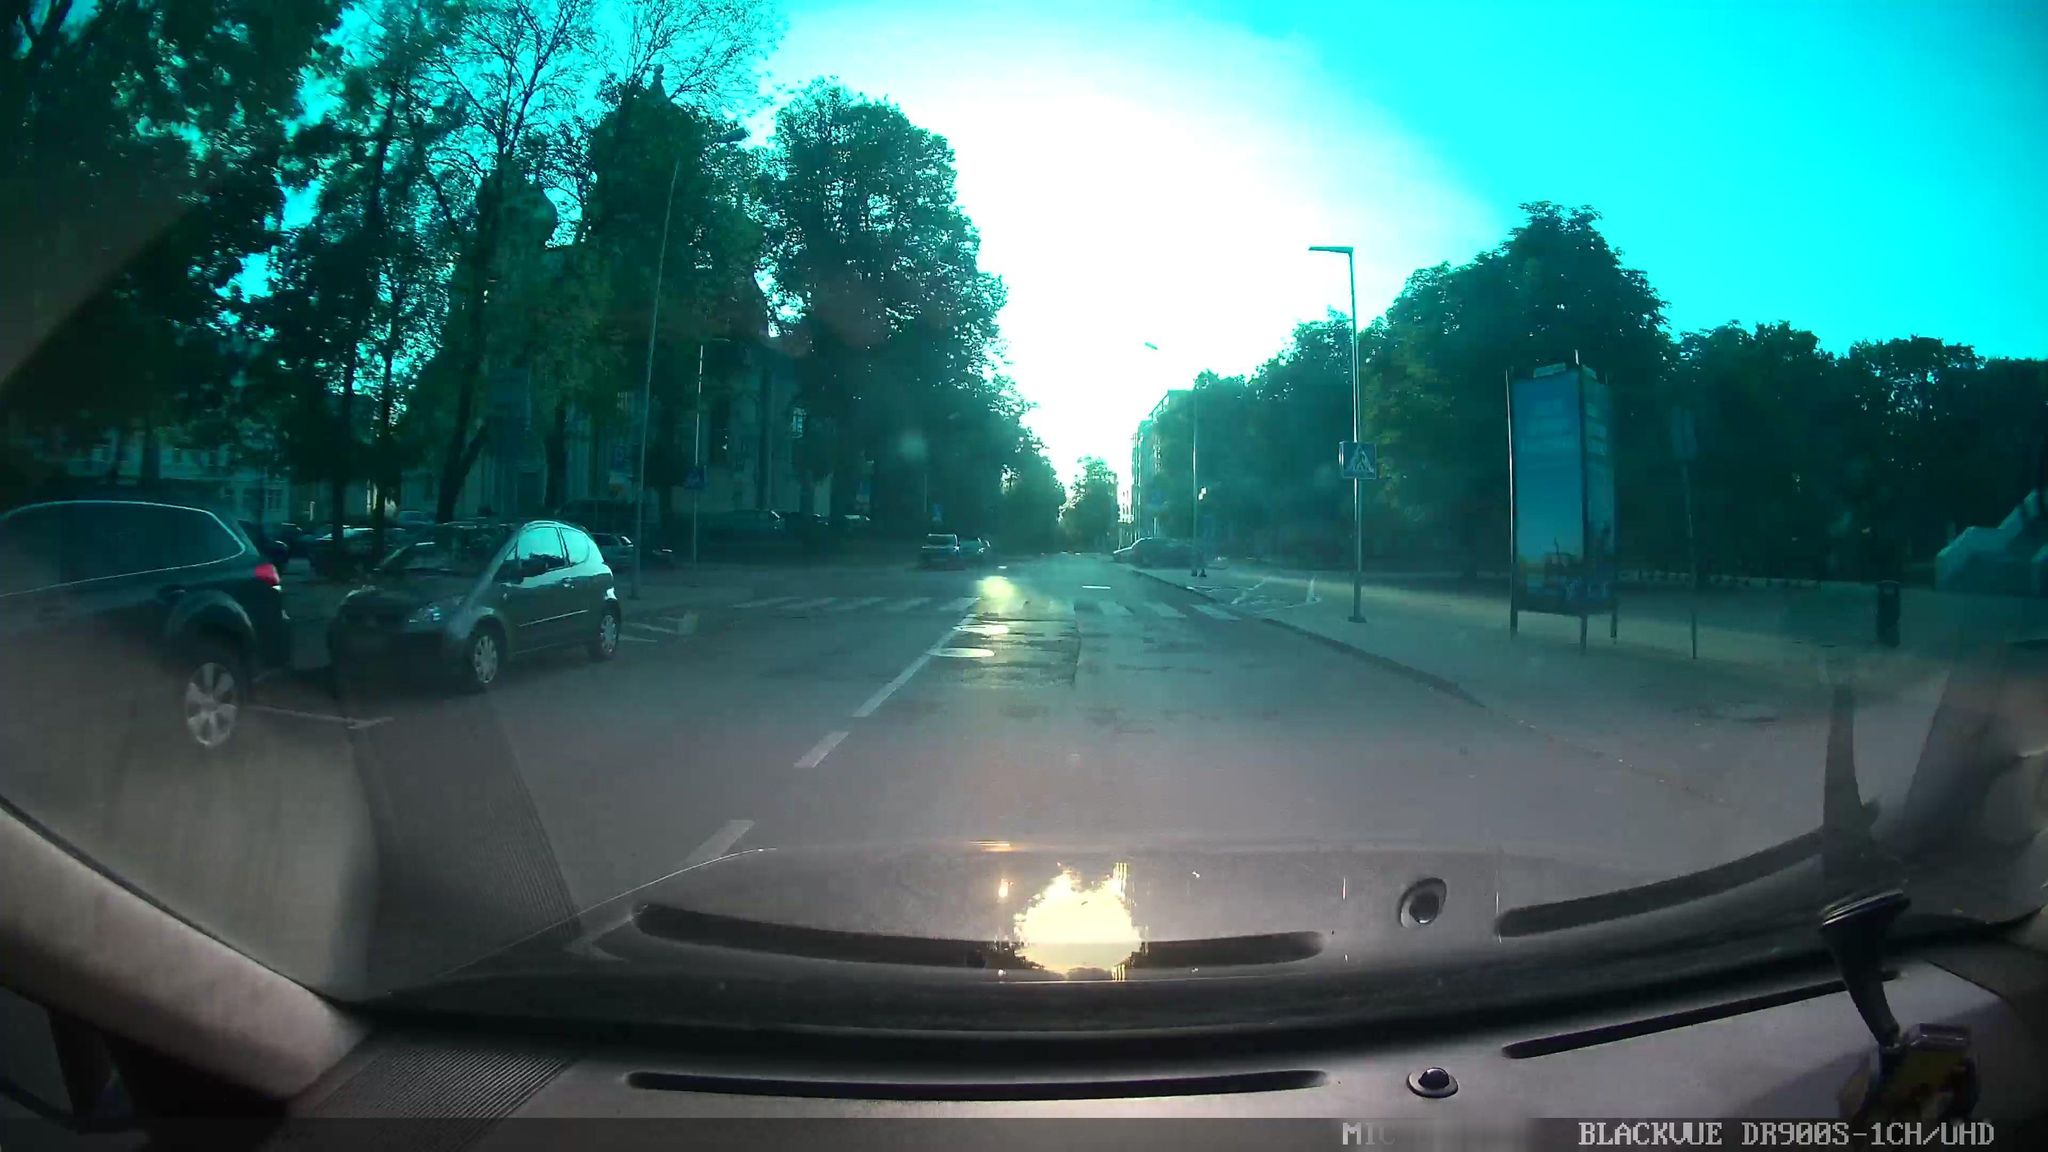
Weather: clear
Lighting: day
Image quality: slightly poor
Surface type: driving surface
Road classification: service
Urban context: urban centre
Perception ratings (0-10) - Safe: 1.85, Lively: 8, Beautiful: 1.85, Boring: 2.62, Depressing: 4.29, Wealthy: 5.9